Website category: sports
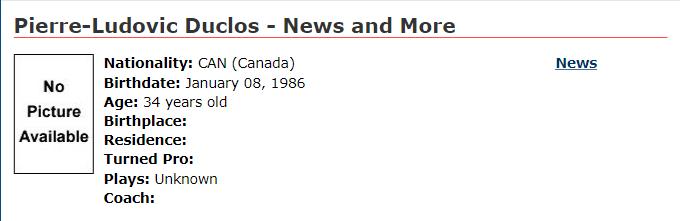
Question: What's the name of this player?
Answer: Pierre

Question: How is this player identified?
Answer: Pierre

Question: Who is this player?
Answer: Pierre

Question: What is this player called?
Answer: Pierre

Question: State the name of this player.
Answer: Pierre

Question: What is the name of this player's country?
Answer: CAN

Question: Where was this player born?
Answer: CAN

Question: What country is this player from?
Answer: CAN

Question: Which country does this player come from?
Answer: CAN

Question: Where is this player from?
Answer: CAN

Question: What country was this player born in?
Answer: CAN

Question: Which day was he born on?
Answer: January 08, 1986

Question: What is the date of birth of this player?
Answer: January 08, 1986

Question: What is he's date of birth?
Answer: January 08, 1986

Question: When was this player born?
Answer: January 08, 1986

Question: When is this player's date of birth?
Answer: January 08, 1986

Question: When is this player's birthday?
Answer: January 08, 1986

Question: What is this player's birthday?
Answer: January 08, 1986

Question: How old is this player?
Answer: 34 years old

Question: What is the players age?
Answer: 34 years old

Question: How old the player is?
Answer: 34 years old

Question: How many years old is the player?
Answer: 34 years old